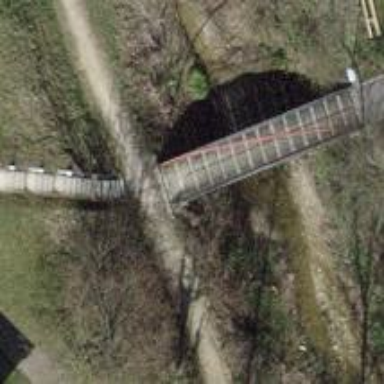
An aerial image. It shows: Footway bridge with metal surface.